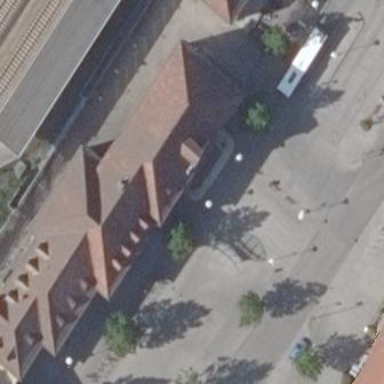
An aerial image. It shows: Public building with hipped roof shape.